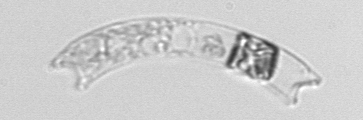
Label: Eucampia